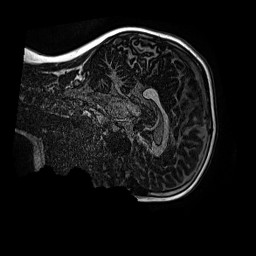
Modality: MP2RAGE
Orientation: sagittal
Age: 9
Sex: male
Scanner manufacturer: siemens
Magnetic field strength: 3 T
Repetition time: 4 s
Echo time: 0.00299 s